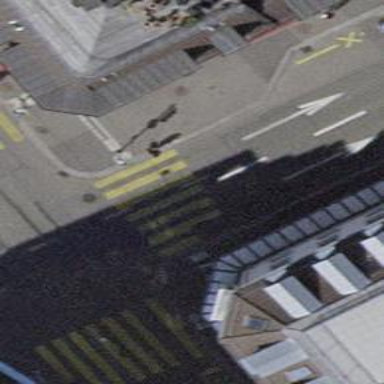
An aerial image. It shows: Kerb serving as barrier.